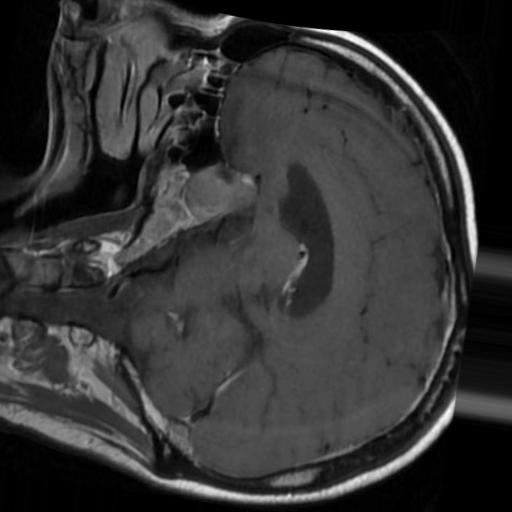
Label: brain_tumor